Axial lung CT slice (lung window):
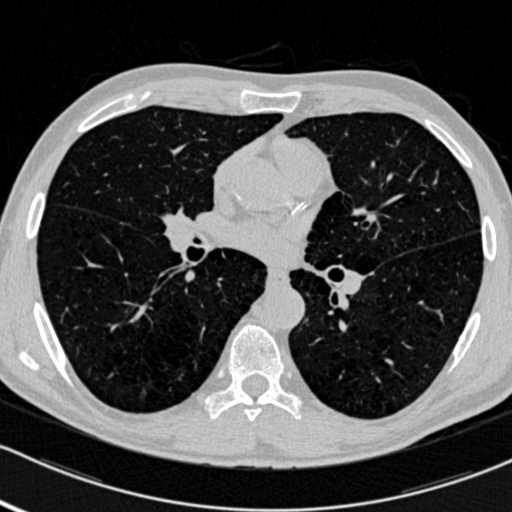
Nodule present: no